Question: I've read the Apple Core Animation document. It says that
But I have a problem about it, showing as the following image: the blue rectangle is a UIView, named blueView, the grey one is a layer which is a sublayer of blueView.layer. The blueView.frame is {0,0}{320,180}. The grey layer's position is {100,190}. Because blueView is hosting the grey layer, I think the grey layer should be showed in the blueView area, because I guess the blueView is the canvas of grey layer. However, the fact is grey layer is showed outside of blueView, why?

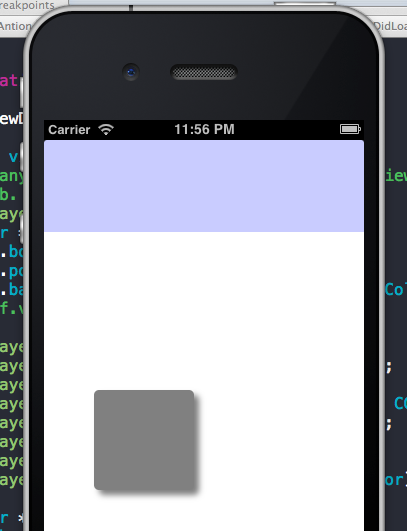
Answer: For performance reasons by default the "clipsToBounds" properties is set to NO. This means that all the subviews/sublayers are drawn regardless if inside or outside the parent view.